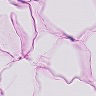
Metastatic tissue present: no